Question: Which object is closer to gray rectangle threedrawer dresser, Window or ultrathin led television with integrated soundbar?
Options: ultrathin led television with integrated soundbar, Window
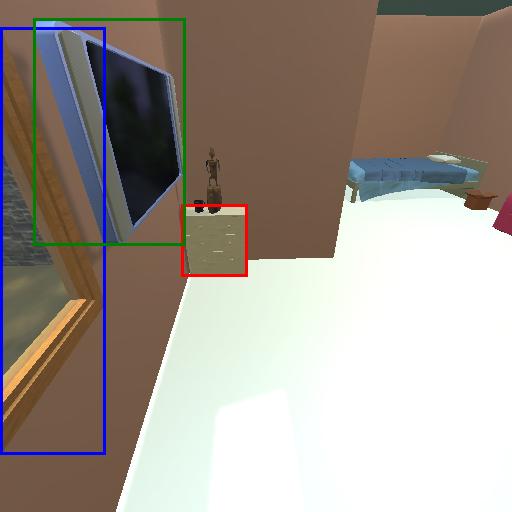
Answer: ultrathin led television with integrated soundbar